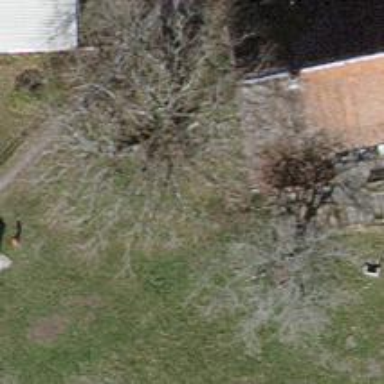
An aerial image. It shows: Beautiful tree in nature.